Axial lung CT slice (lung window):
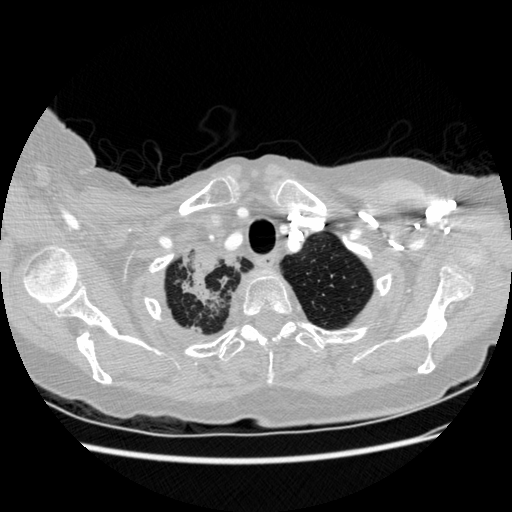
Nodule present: no